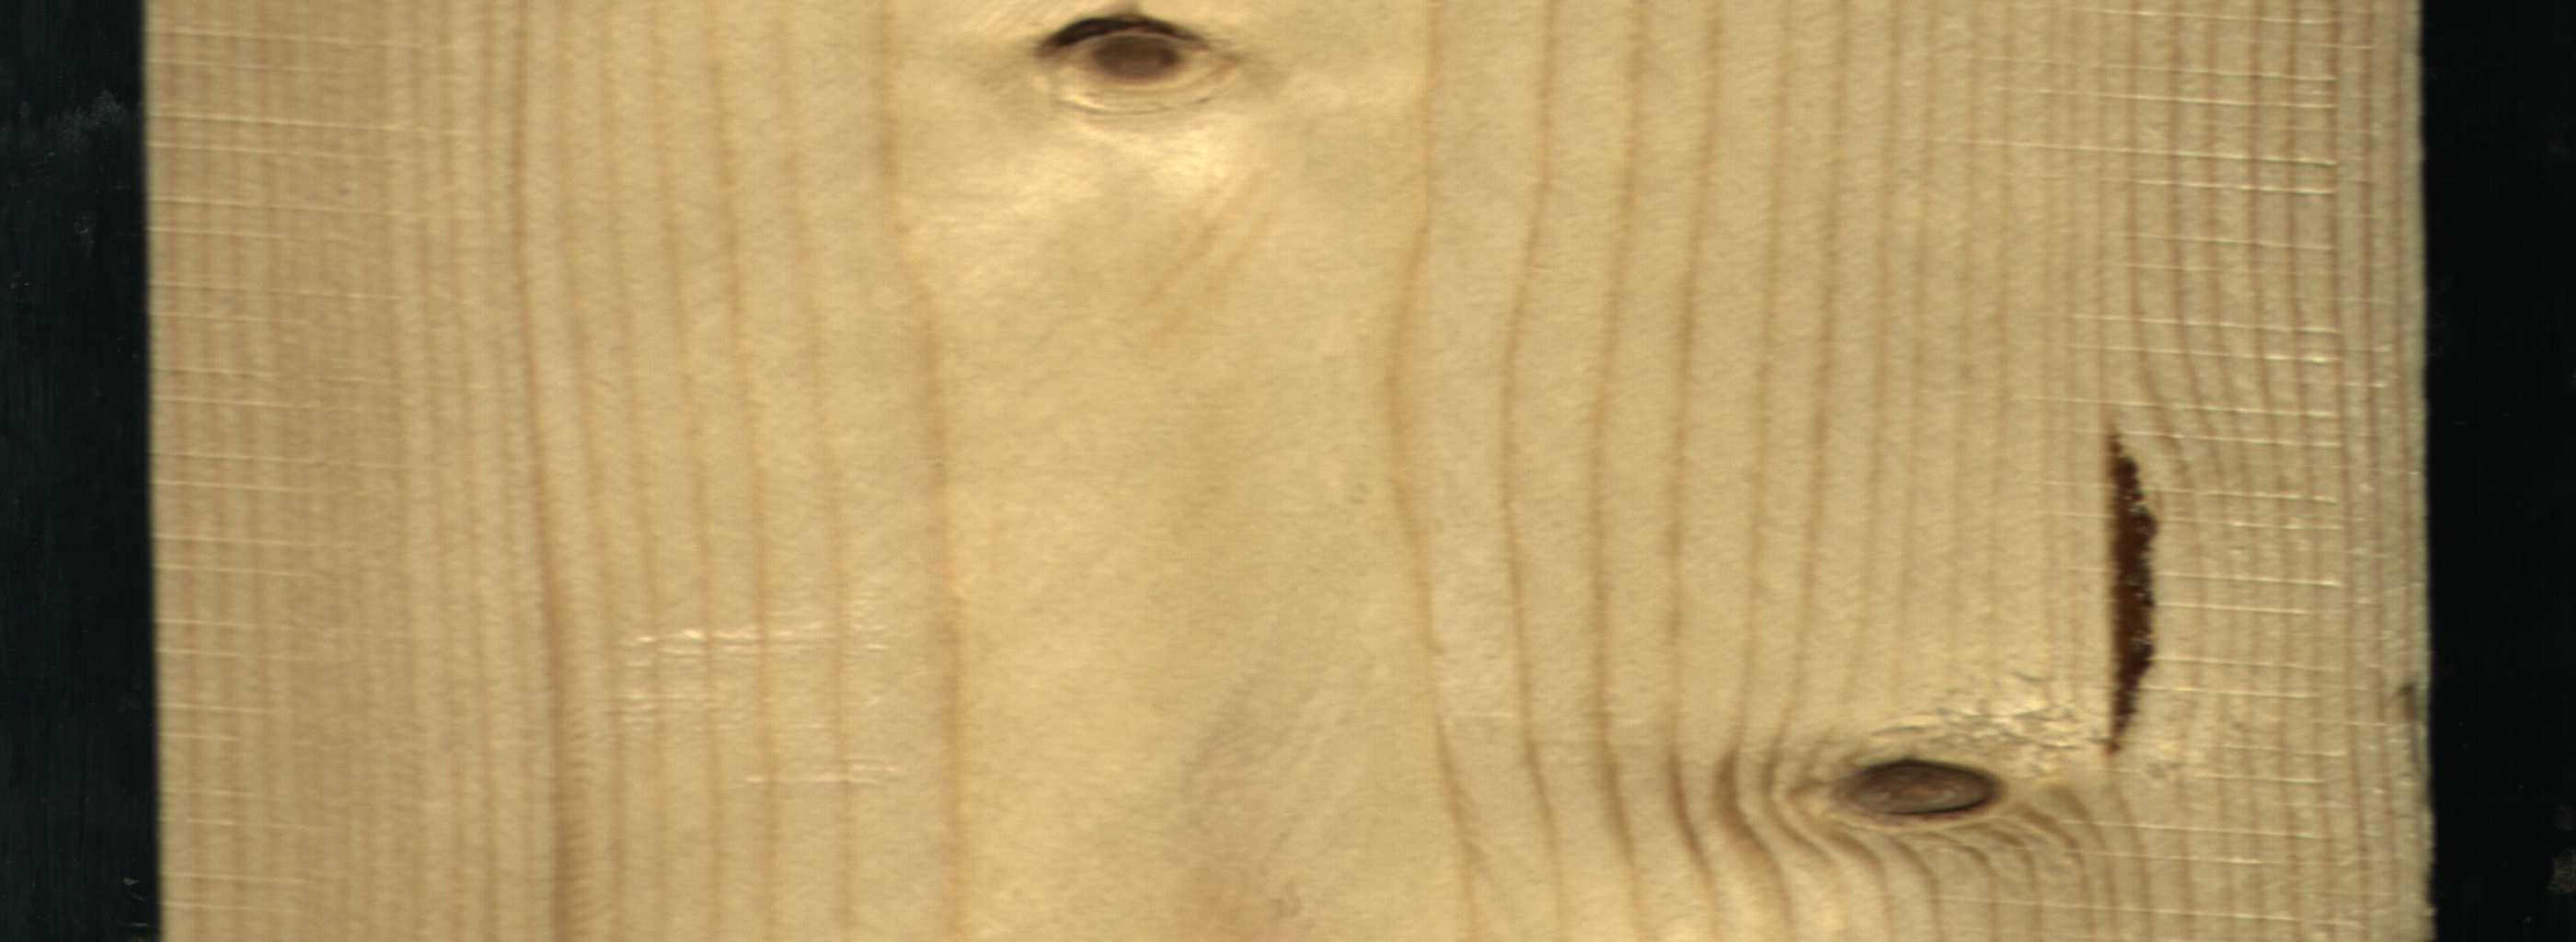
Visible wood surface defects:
resin
Dead_Knot
Dead_Knot